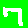
Digit: 7